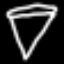
Label: diamond